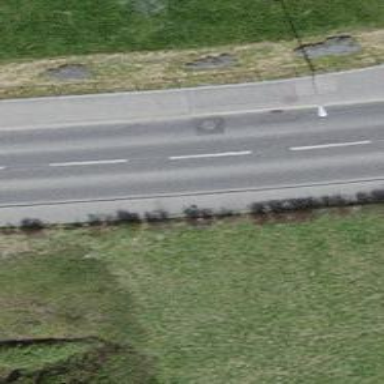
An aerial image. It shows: Tertiary road with separate cycle track on both sides.